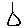
Label: triangle